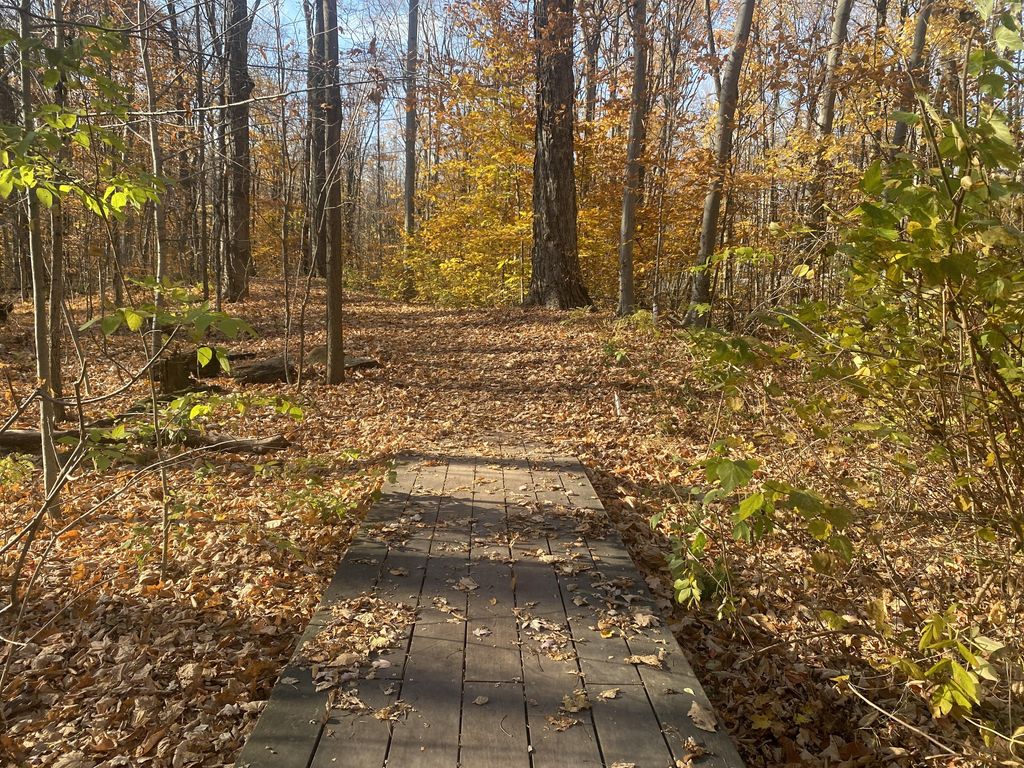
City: montreal